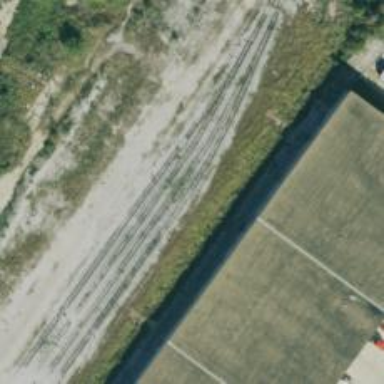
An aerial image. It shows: Rail spur service.